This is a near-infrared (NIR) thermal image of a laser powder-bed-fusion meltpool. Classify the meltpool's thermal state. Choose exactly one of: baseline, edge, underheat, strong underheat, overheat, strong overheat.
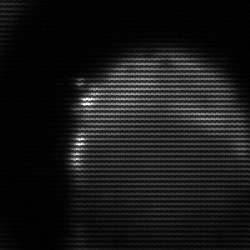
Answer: edge